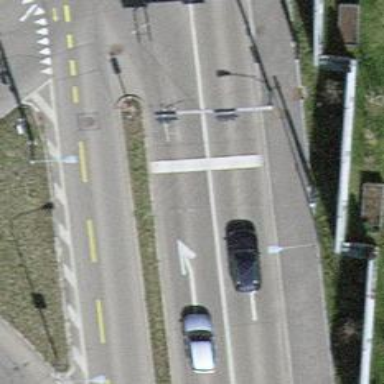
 there is trolley wire in the forward direction."